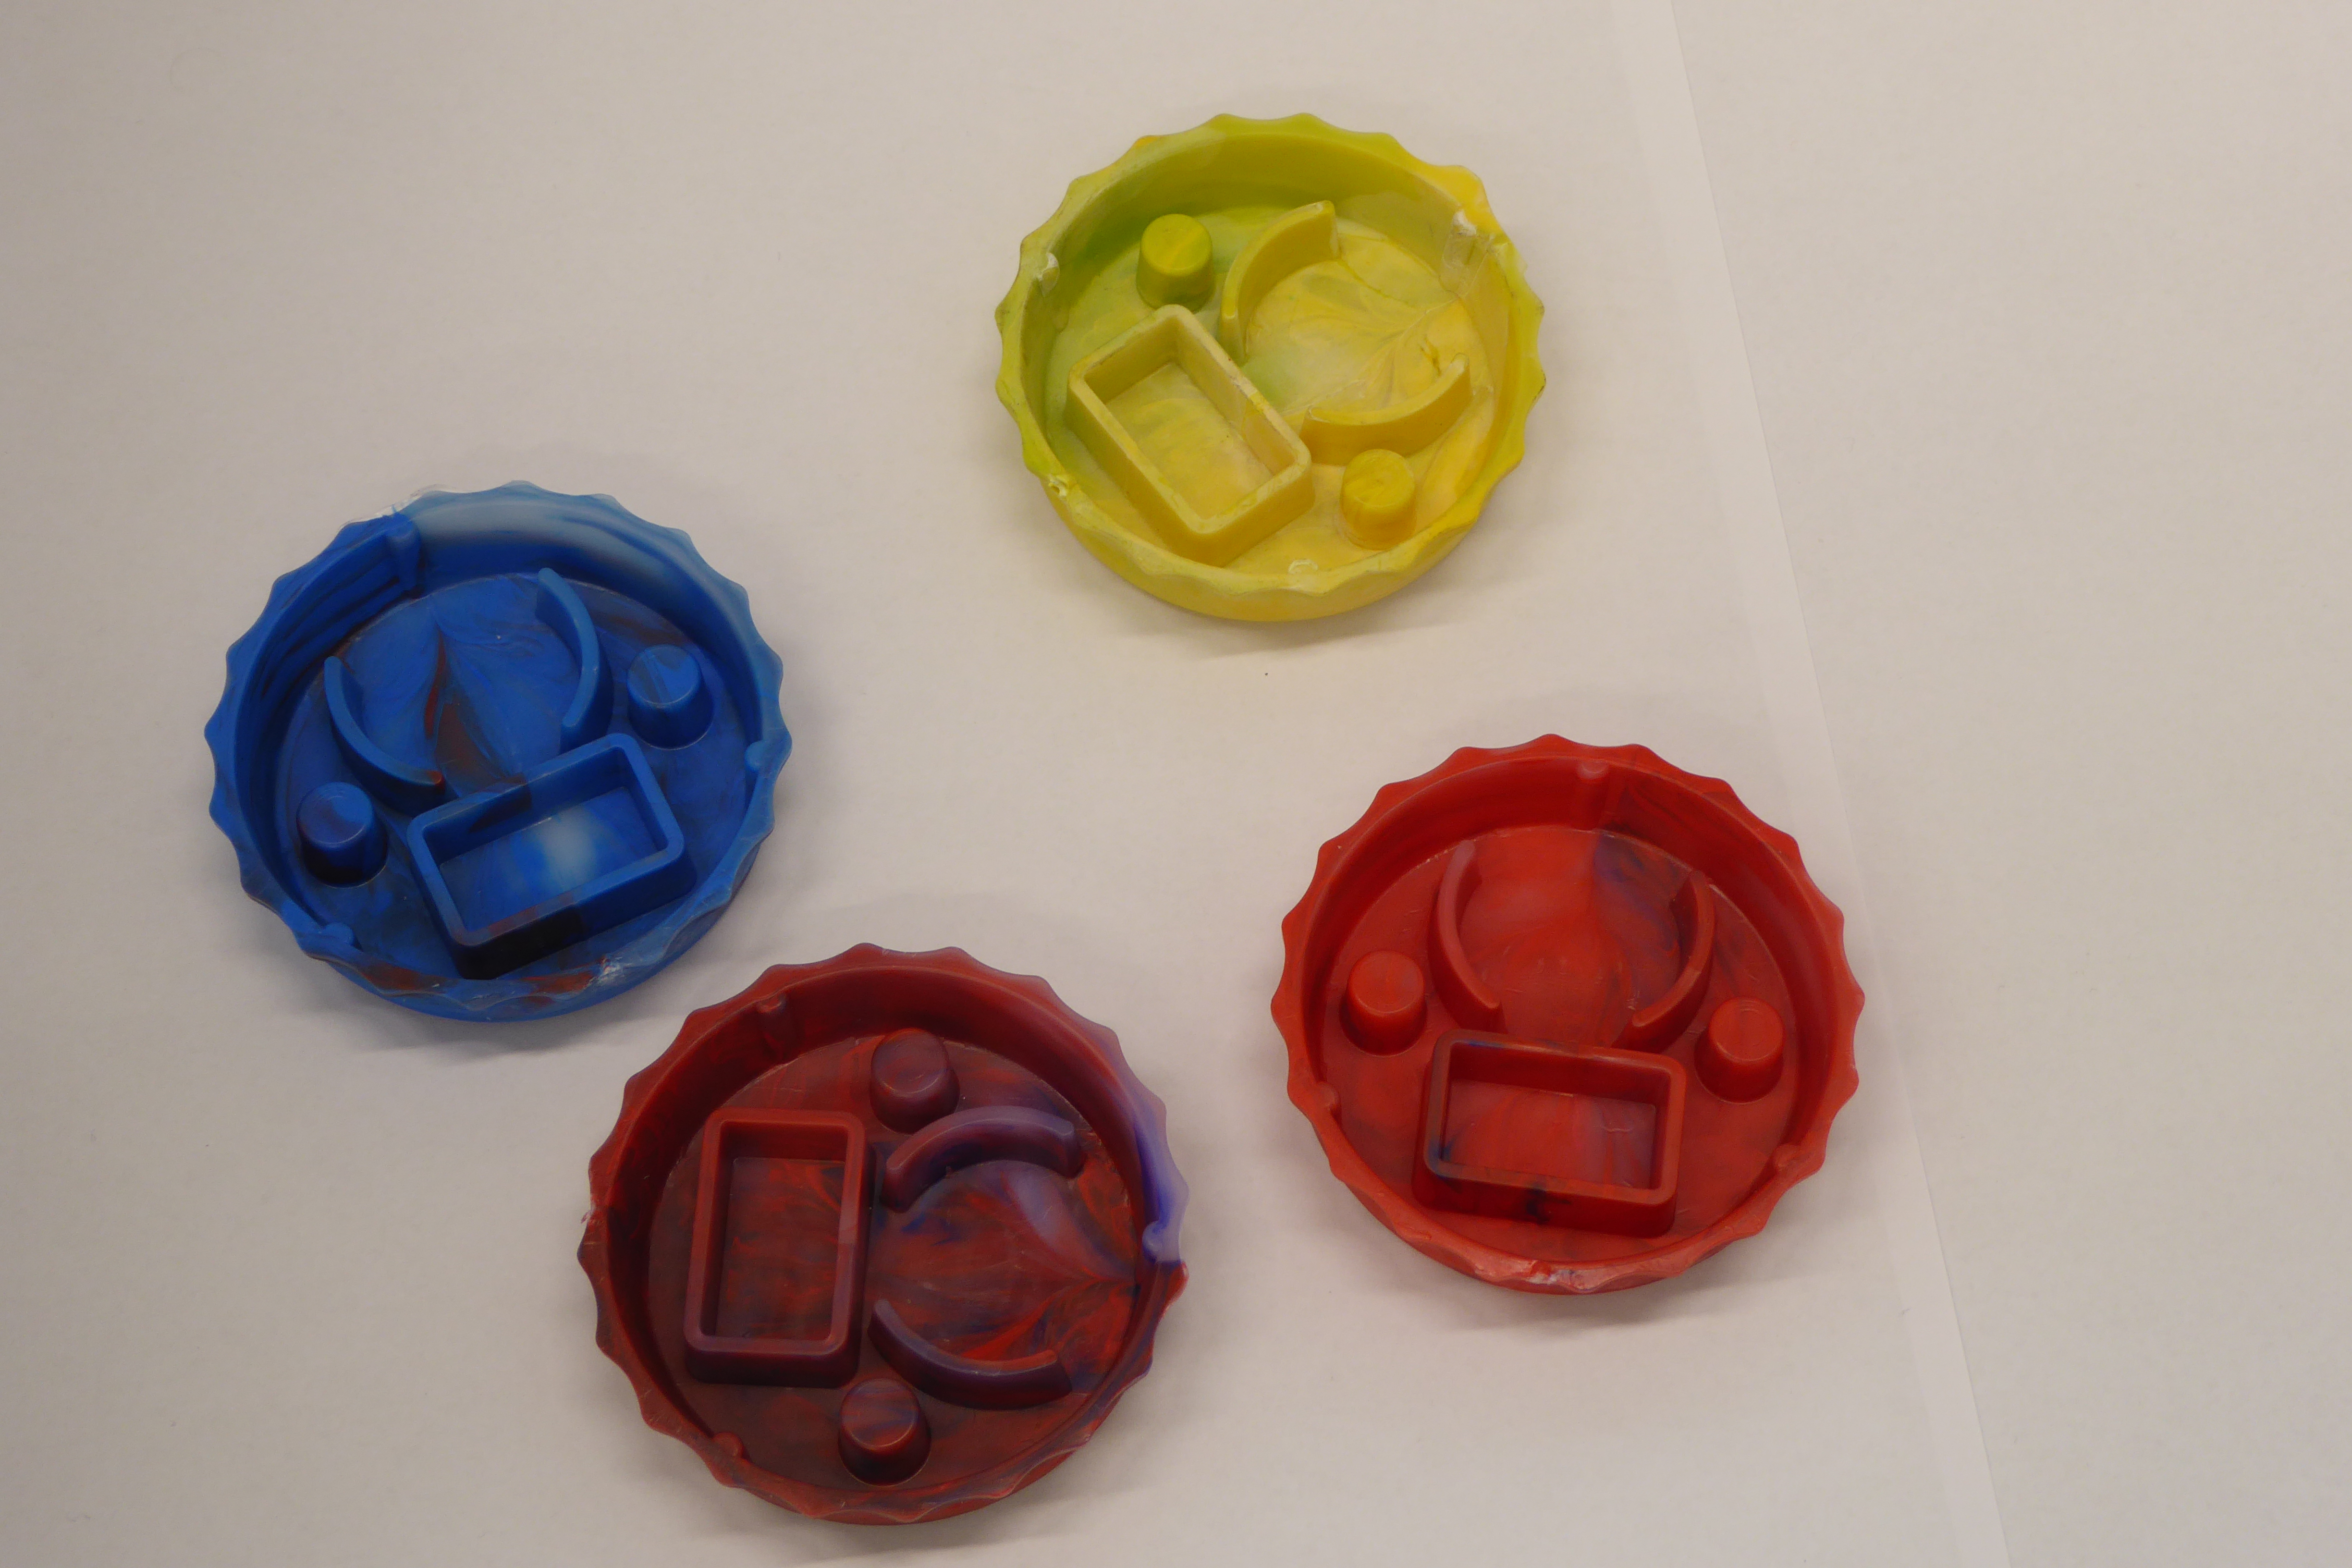
Label: Bottle Opener - Cover